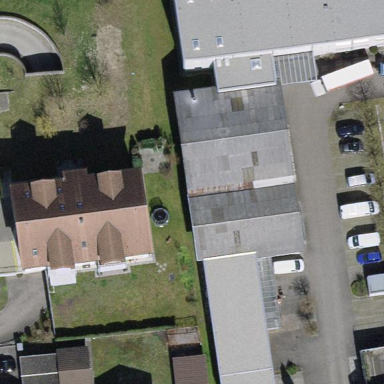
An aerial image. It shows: Building with tile roof.